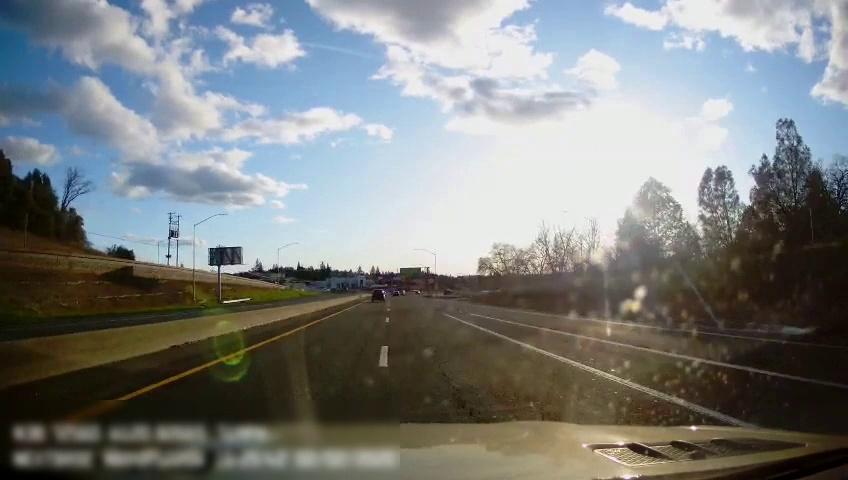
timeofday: Day
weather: Sunny
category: Drivable Space
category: Drivable Space
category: Vehicles | SUV
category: Lanes | Current Lane
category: Lanes | Alternate Lane
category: Lanes | Alternate Lane
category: Lanes | Alternate Lane
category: Lanes | Current Lane
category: Traffic | Signs